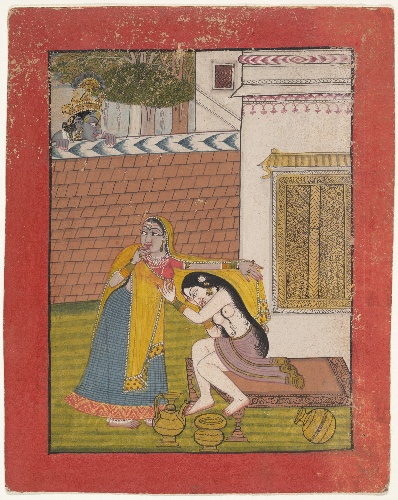
Date: ca. 1780–90
Object type: Painting
Classification: Paintings
Medium: Ink and opaque watercolor on paper
Culture: India (Punjab Hills, Mandi)
Dimensions: 8 5/8 x 6 7/8 in. (21.9 x 17.5 cm)
Department: Asian Art
Credit line: Gift of Mr. and Mrs. Alvin N. Haas, 1977
Accession year: 1977
Repository: Metropolitan Museum of Art, New York, NY
Tags: Women|Radha|Female Nudes|Krishna